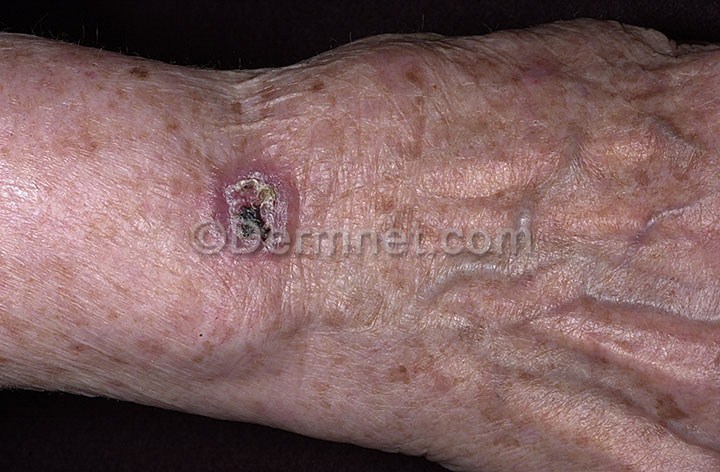
Disease: Actinic Keratosis Basal Cell Carcinoma and other Malignant Lesions